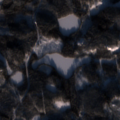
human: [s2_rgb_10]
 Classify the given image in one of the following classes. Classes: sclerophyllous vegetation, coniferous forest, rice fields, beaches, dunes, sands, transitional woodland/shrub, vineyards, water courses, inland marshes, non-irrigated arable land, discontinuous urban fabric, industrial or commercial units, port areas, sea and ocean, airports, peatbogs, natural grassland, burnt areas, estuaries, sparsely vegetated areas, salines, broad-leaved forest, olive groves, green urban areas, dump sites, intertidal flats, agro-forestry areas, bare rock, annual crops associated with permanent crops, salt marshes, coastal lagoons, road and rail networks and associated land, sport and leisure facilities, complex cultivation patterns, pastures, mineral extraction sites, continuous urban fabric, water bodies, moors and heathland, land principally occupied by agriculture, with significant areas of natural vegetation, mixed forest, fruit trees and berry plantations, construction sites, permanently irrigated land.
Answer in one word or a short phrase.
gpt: coniferous forest, mixed forest